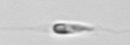
Label: flagellate_morphotype3